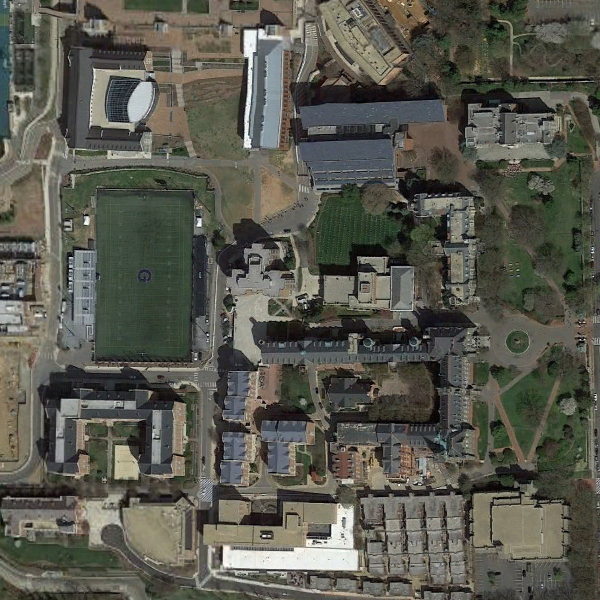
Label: School